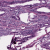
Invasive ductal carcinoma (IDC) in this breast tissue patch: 1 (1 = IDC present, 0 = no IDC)